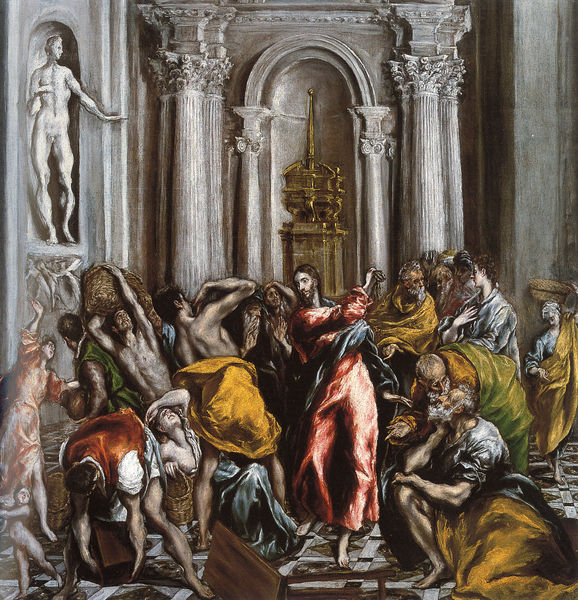
Titel: Vertreibung der Händler aus dem Tempel
Künstler: El Greco
Institution: Madrid, Archidiocesi Metropolitana Matritense
Schlagwörter: mann, nackt, gelb, menschen, schwarz, weiss, rot, bart, architektur, kirche, boden, figur, gold, skulptur, nische, arkade, dom, peitsche, altar, christus, jesus, expressiv, manierismus, tempel, vertreibung, jerusalem, el greco, testament, synagoge, verjagen, jesus el greco